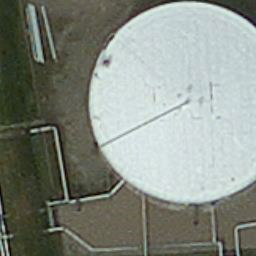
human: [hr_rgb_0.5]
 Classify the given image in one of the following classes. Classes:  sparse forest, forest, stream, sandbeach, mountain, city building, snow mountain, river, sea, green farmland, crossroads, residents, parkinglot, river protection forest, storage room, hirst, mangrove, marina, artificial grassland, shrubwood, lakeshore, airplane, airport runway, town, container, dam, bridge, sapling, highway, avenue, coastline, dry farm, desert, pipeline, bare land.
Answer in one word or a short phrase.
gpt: storage room